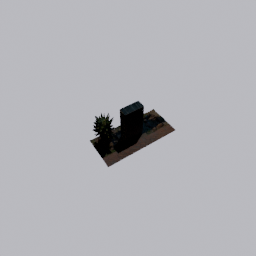
Label: architecture